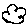
Label: cloud